Question: I am new to ExtJs. When I run the following code, it displays message prompt but the close button at the top right corner of prompt is not visible, but when I click at the top right corner, the box getting closed.
'''
<html>
<head>
<title>Getting Started </title>
<link rel="stylesheet" type="text/css"
href="lib/extjs/resources/css/ext-all.css"/>
<script src="lib/extjs/adapter/ext/ext-base.js"></script>
<script src="lib/extjs/ext-all-debug.js"></script>
<script>
Ext.onReady(function(){
Ext.Msg.prompt('Name', 'Please enter your name:', function(btn, text){
if (btn == 'ok'){
Ext.Msg.alert('Status', 'You Okayed it: '+text);
}else{
Ext.Msg.show({
title: 'Hello',
msg: 'you cancelled it: Mr:'+text,
buttons: Ext.Msg.YESNOCANCEL,
animEl: 'elId'
});
}
});
});
</script>
</head>
<body>
<!--Nothing to Display -->
</body>
</html>
'''

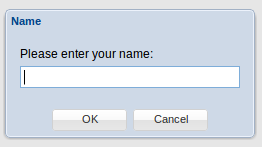
Answer: Your error is not reproduceable. If I take your code and run it the close button is shown.
'''
Ext.Msg.prompt('Name', 'Please enter your name:', function(btn, text){
if (btn == 'ok'){
Ext.Msg.alert('Status', 'You Okayed it: '+text);
}else{
Ext.Msg.show({
title: 'Hello',
msg: 'you cancelled it: Mr:'+text,
buttons: Ext.Msg.YESNOCANCEL,
animEl: 'elId'
});
}
});
'''
<URL>